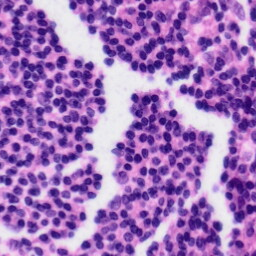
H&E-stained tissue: Tonsil